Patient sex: F
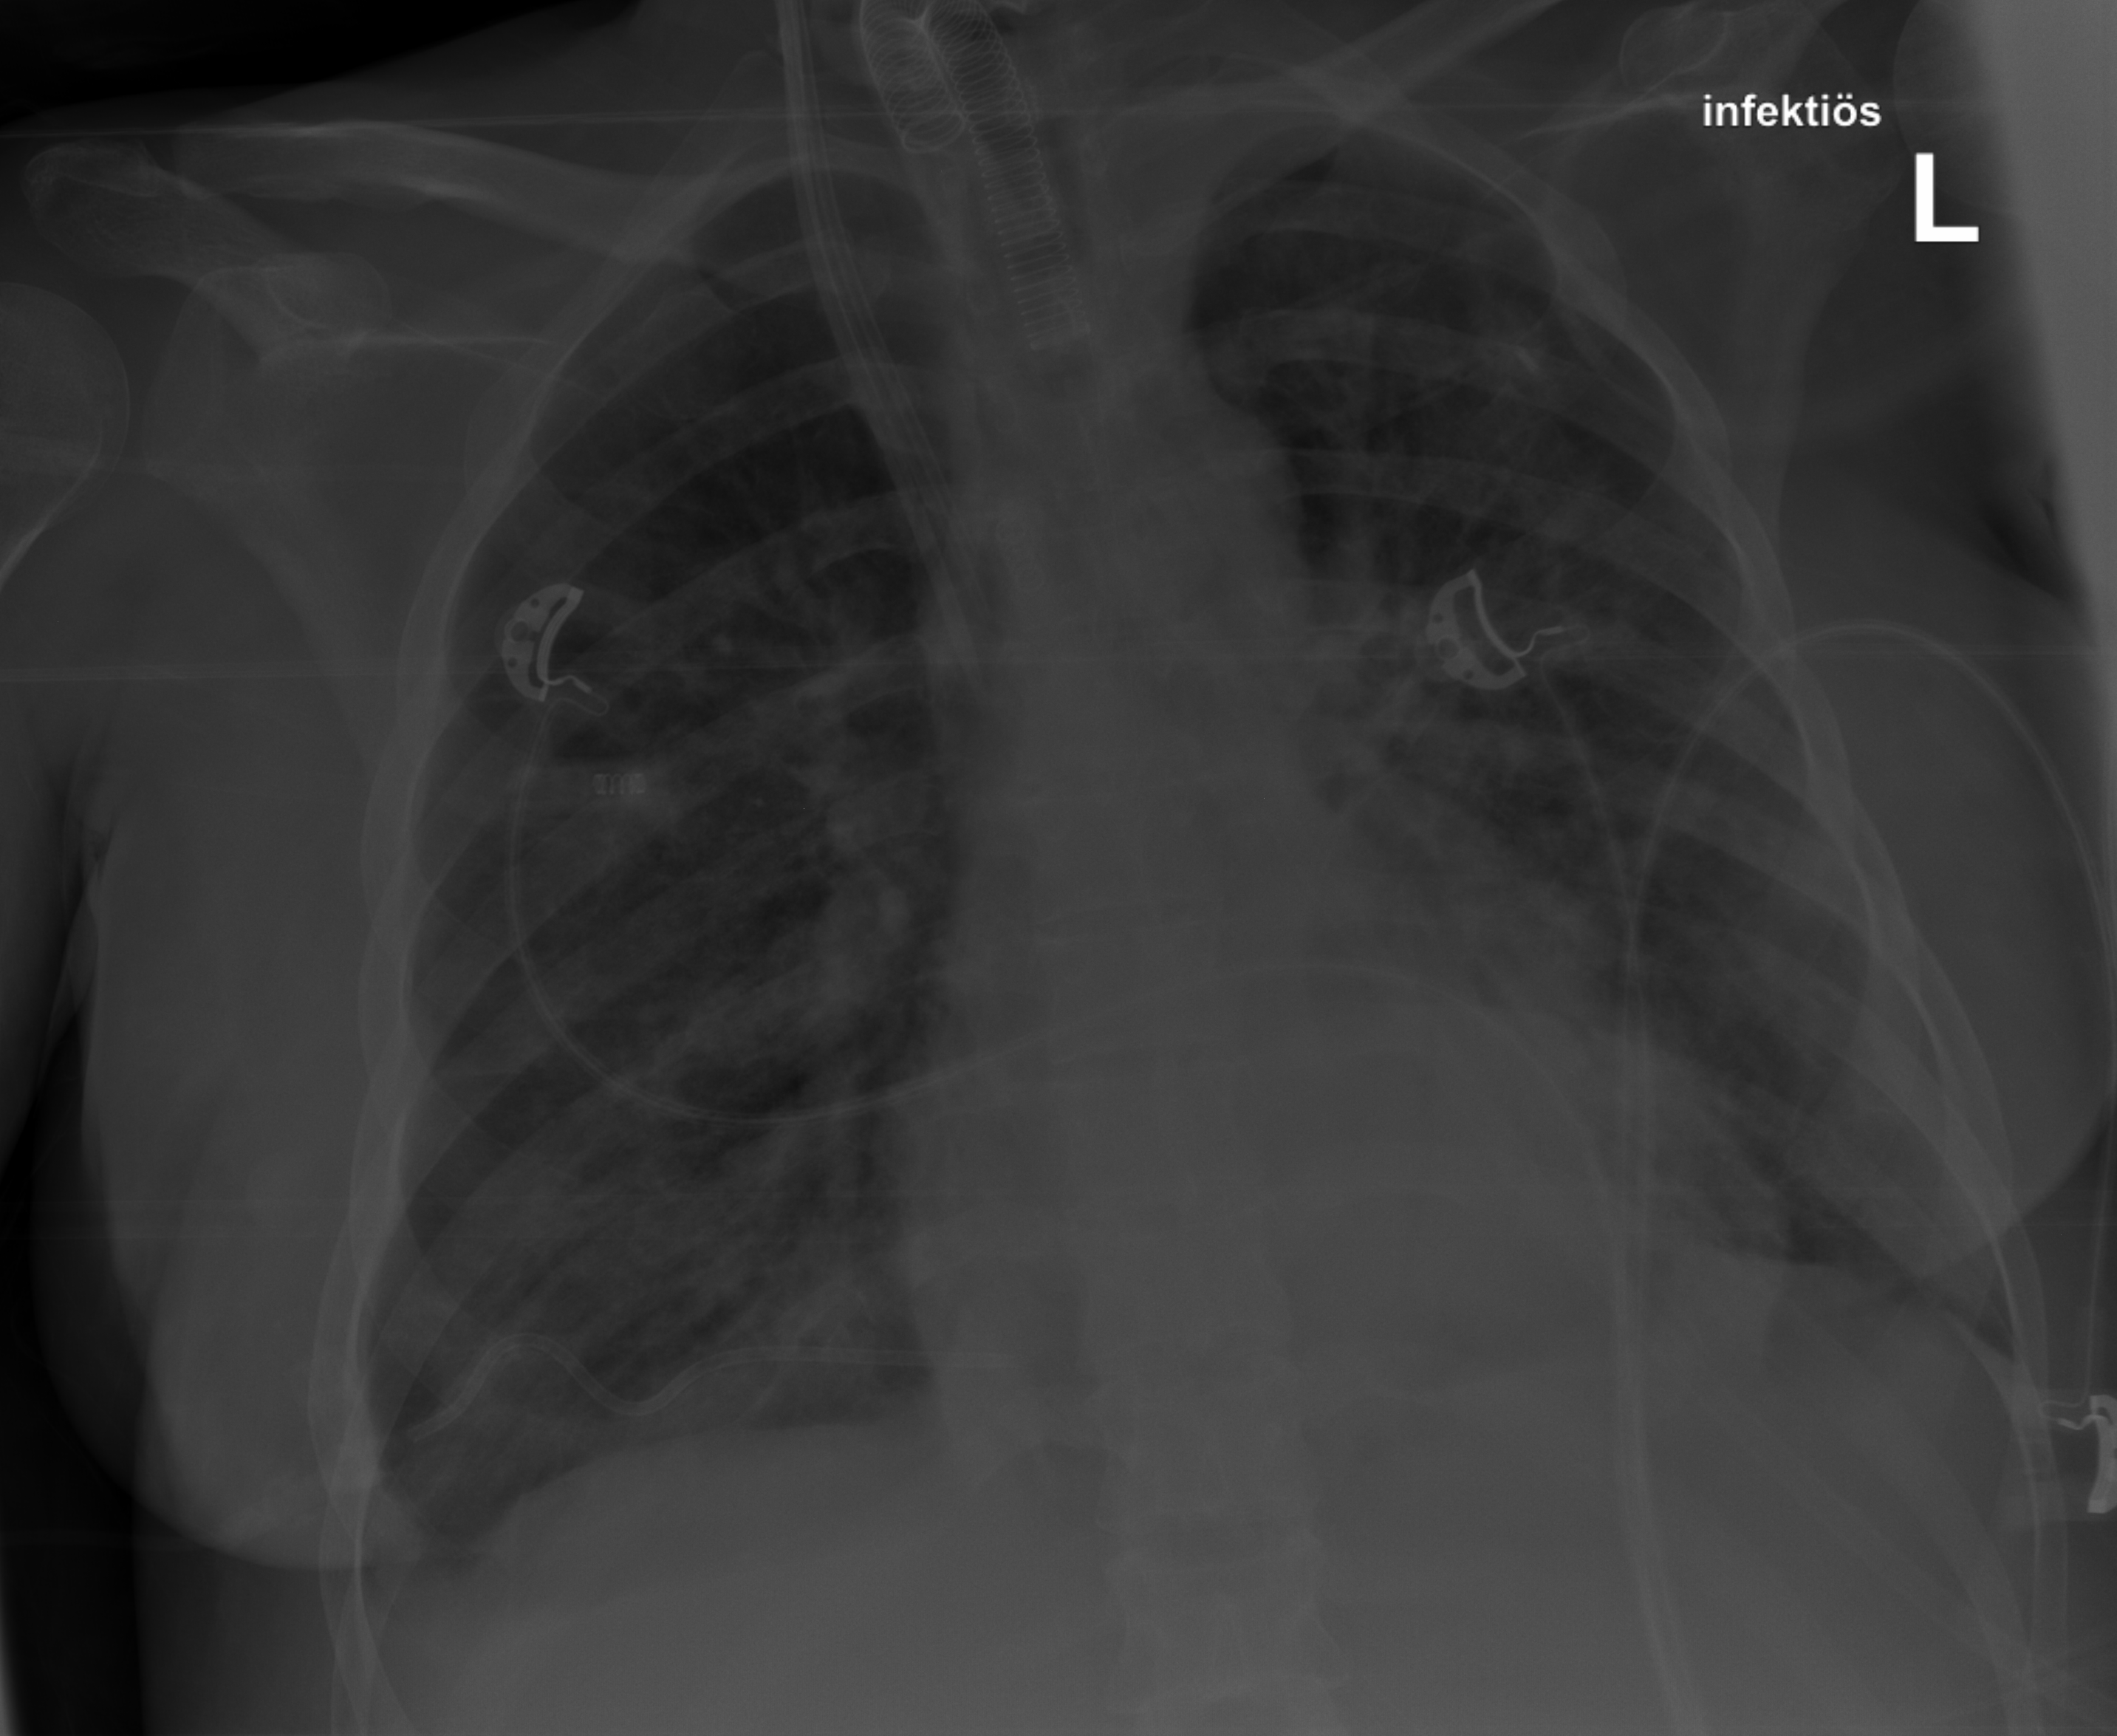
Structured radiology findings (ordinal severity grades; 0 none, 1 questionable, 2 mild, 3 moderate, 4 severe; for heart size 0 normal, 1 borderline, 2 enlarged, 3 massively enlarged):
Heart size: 2
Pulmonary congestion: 2
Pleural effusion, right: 2
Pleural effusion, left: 2
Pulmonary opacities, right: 3
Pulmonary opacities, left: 2
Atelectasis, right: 2
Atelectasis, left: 0